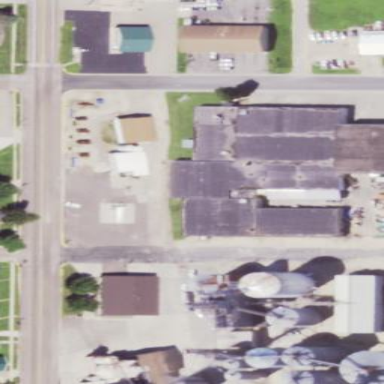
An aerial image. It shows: Manufacturing building.